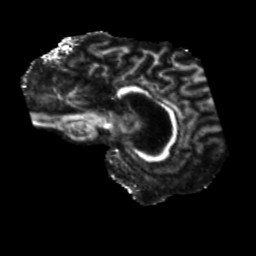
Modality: FA
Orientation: sagittal
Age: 31
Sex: female
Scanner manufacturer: siemens
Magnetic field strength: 3 T
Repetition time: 5.25 s
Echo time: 0.08 s